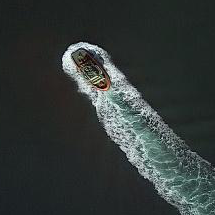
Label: Towing_vessel